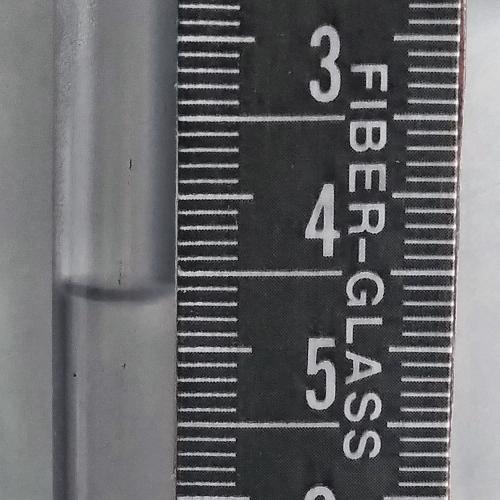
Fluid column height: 4.7 cm